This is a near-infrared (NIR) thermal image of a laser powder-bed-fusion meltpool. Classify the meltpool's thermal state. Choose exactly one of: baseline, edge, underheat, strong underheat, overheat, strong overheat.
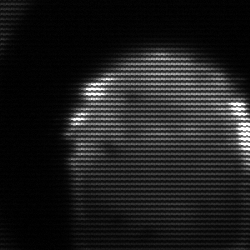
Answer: edge